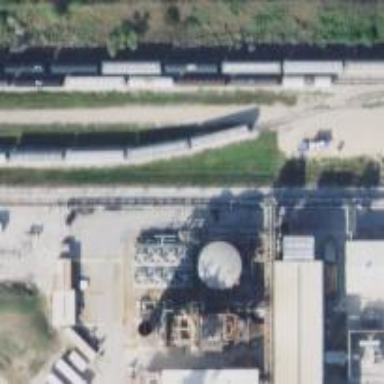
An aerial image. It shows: Rail spur service.